Question: I have the following code in a <URL>
'''
function Start() {
var TheData = 'tes"ss<div></div>t3'k';
var TheHTML = '<div class="SomeClass">' + TestXSS(TheData) + '</div>';
TheHTML += '<input type="text" id="TheTextBox" value="';
TheHTML += TestXSS(TheData) + '" />';
$('#Dynamic').html(TheHTML);
}
function TestXSS(TheText) {
TheText = TheText.replace('"', '&quot;');
TheText = TheText.replace("'", '&#39;');
TheText = TheText.replace('<', '&lt;');
TheText = TheText.replace('>', '&gt;');
return TheText;
}
'''
As you can see, the HTML is dynamically generated and added to the DOM with jQuery, and there's also a function to escape characters that might cause problems. But in the fiddle, there's still an issue and so I was wondering how to correctly escape characters.

Thanks.
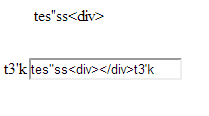
Answer: Try
'''
function TestXSS(TheText) {
TheText = TheText.replace(/"/g, '"');
TheText = TheText.replace(/'/g, ''');
TheText = TheText.replace(/</g, '&lt;');
TheText = TheText.replace(/>/g, '&gt;');
return TheText;
}
'''
Demo: <URL>